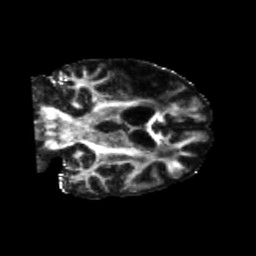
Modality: FA
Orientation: coronal
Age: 58
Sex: male
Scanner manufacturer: siemens
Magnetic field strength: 3 T
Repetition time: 5.25 s
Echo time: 0.08 s